Question: I am planning on implementing send gift to Facebook friend via <URL>.
Sending and receiving gift(clicking on the request from the Facebook app) works fine.
But i would like to know is there a way to get the list of all pending requests for the user so i can present them with gift screen without user having to open app throughout Facebook notification.
Similar to this:
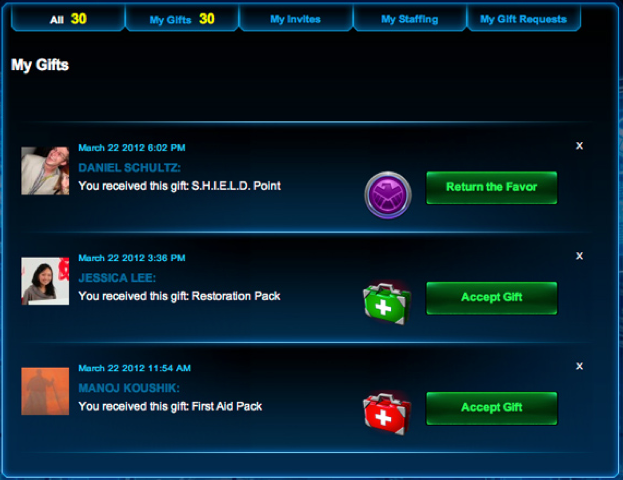
Answer: After some digging i found the right Graph API.
To get all pending request you simply use <URL>
'''
[FBRequestConnection startWithGraphPath:@"/me/apprequests"
parameters:nil
HTTPMethod:@"GET"
completionHandler:^(
FBRequestConnection *connection,
id result,
NSError *error
) {
/* handle the result */
}];
'''